Question: I've been trying to figure this out via research and plowing through the docs for a few days and I can't get it / I don't understand it.
Here's what I'm trying to achieve:

I have a custom class named "ProfilePhotos" and a standard User class.
I have some code that is "working" when I dump images onto the main User class in a column called "profilePicture". I need to get the image from 'imageFile' in the ProfilePhotos class.
I CAN figure out how to create images into one class (ProfilePhotos), but CAN'T figure out how to call them up while gathering data from the User to whom the image belongs ("Name" field).
The code I have that works, but has some weird bugs (images load in the wrong order, not at all, crashes) is below:
'''
@interface CollectionViewController () <UITextViewDelegate>
@property (nonatomic, strong) NSMutableArray *imageArray;
@property (nonatomic, strong) UIImageView *imageView;
@property (nonatomic, strong) PFObject *theName;
@end
@implementation CollectionViewController
- (instancetype) init { //INIT STUFF }
-(void) viewDidLoad { //VIEWDIDLOAD STUFF }
-(void) DataCalls {
PFQuery *getPhotos = [PFUser query];
[getPhotos findObjectsInBackgroundWithBlock:^(NSArray *objects, NSError *error) {
if (!error) {
NSLog(@"Objects Are:%@", objects);
_imageArray = [[NSMutableArray alloc] initWithArray:objects];
for (PFObject* photo in objects ) {
PFFile *pictureFile = [photo objectForKey:@"profilePicture"];
_theName = [photo objectForKey:@"Name"];
[self.collectionView reloadData];
NSLog(@"Name is:%@", _theName);
[pictureFile getDataInBackgroundWithBlock:^(NSData *data, NSError *error) {
if (!error) {
NSLog(@"Fetching image..");
[_imageArray addObject:[UIImage imageWithData:data]];
NSLog(@"Size of the _imageArray : %lu", (unsigned long)[_imageArray count]);
} else {
// Log details of the failure
NSLog(@"Error: %@ ", error);
}
}];
}
}
}];
}
- (UICollectionViewCell *)collectionView:(UICollectionView *)collectionView cellForItemAtIndexPath:(NSIndexPath *)indexPath{
PhotoCell *cell = [collectionView dequeueReusableCellWithReuseIdentifier:@"photo" forIndexPath:indexPath];
_imageView = (UIImageView *)[cell viewWithTag:200];
PFObject *imageObject = [_imageArray objectAtIndex:indexPath.row];
PFFile *imageFile = [imageObject objectForKey:@"profilePicture"];
[imageFile getDataInBackgroundWithBlock:^(NSData *data, NSError *error) {
if (!error) {
_imageView.image = [UIImage imageWithData:data];
}
}];
PFObject *nameText = [imageObject objectForKey:@"Name"];
NSLog(@"Name in the CV:%@", nameText);
cell.userName.text= imageObject[@"Name"];
return cell;
}
'''
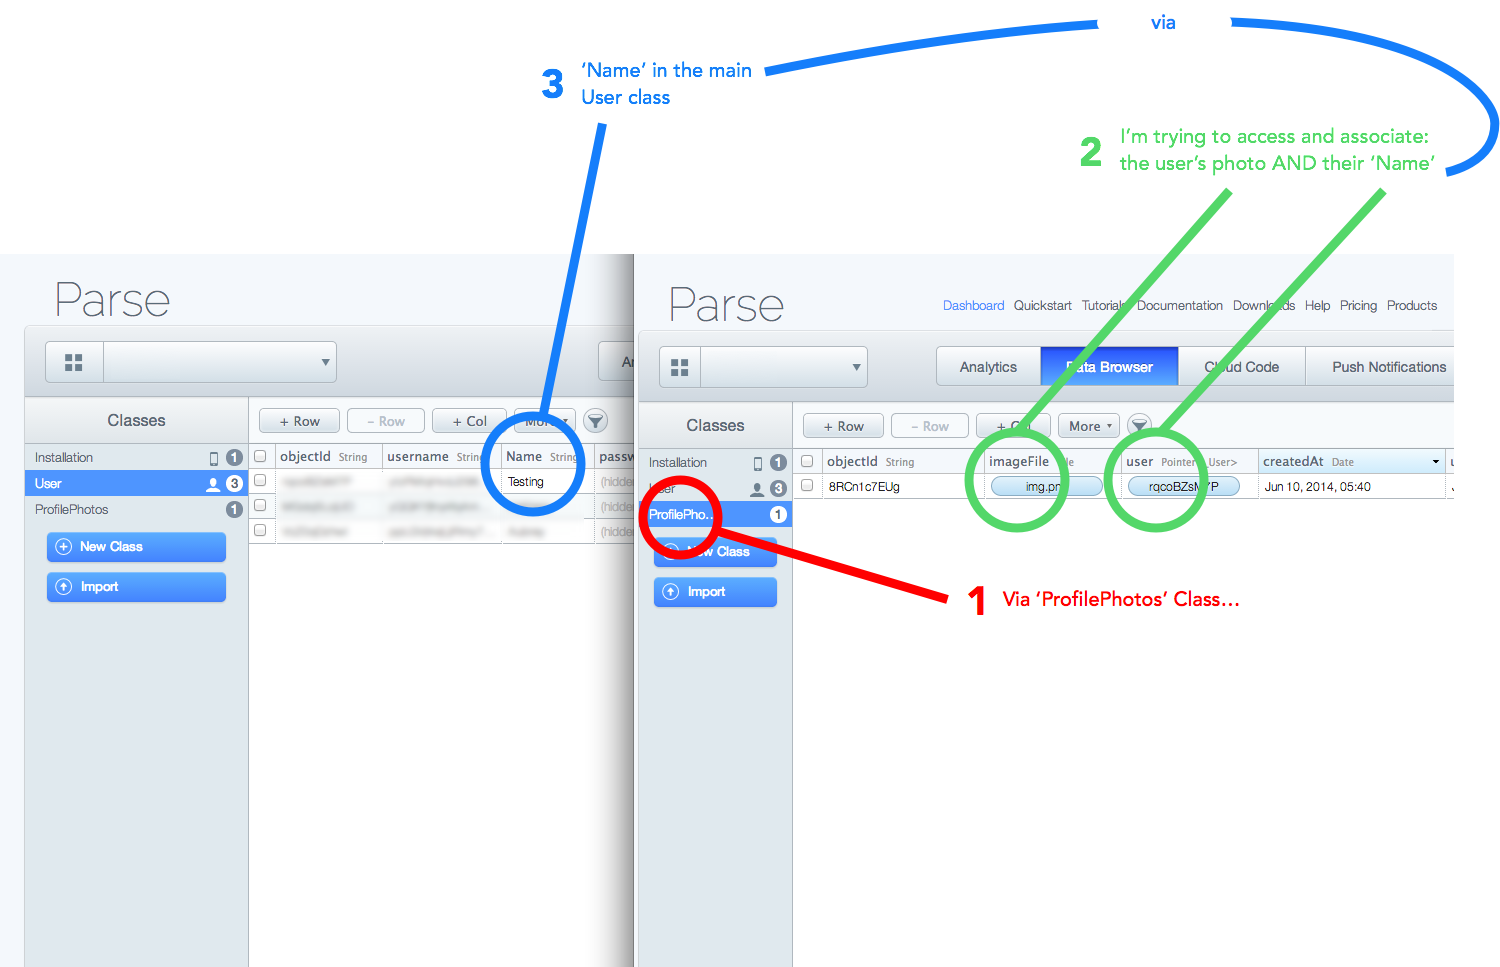
Answer: Keep using pointers, don't switch to using 'username' to link things. Just remember to use 'includeKey:' on your query to return fully populated pointers, e.g.:
'''
PFQuery *query = [PFQuery queryWithClassName:@"ProfilePhotos"]
// apply any filters, here's how to filter by user:
// could just as easily be another user
PFUser *user = [PFUser currentUser];
[query whereKey:@"user" equalTo:user];
// this allows reading of user properties in the results
[query includeKey:@"user"];
[query orderByDescending:@"createdAt"];
[query getFirstObjectInBackgroundWithBlock:^(PFObject *object, NSError *error) {
if (error) {
NSLog(@"Error.");
} else {
PFFile *file = object[@"imageFile"];
PFUser *pictureUser = object[@"user"];
NSString *name = pictureUser[@"Name"];
}
}];
'''